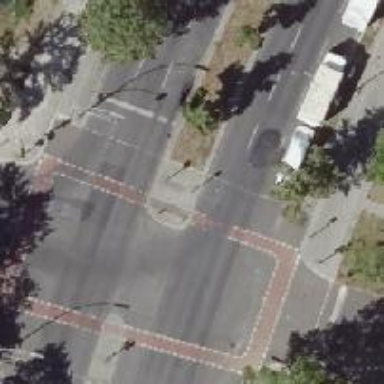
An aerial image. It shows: Road crossing with traffic signals.